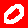
Digit: 0